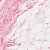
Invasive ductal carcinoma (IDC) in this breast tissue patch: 0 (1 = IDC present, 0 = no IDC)